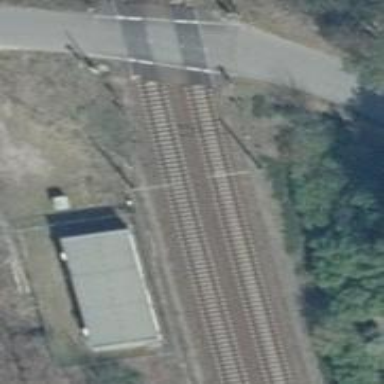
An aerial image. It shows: Milestone along the railway track with catenary mast.